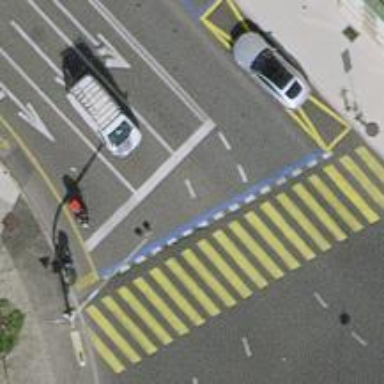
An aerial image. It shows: Road with traffic signals.